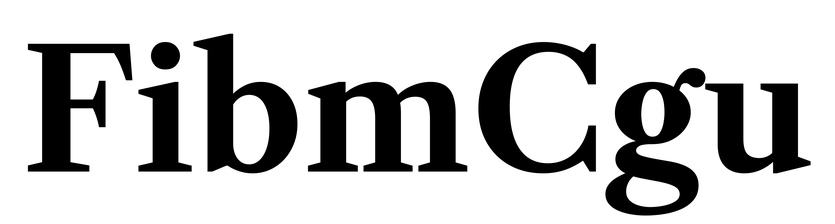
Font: LibreCaslonText_Bold